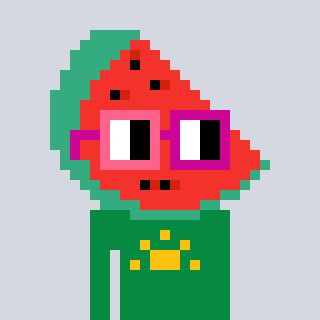
a pixel art character with square pink and red glasses, a watermelon-shaped head and a green-colored body on a cool background